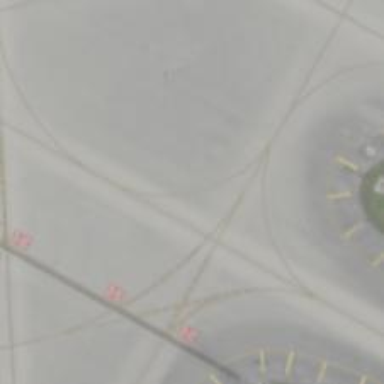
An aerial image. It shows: View of taxiway at the airport.